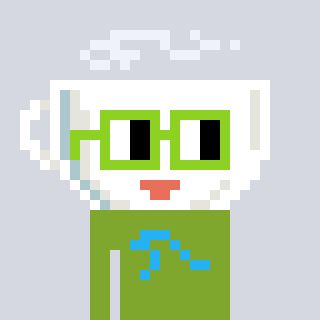
a pixel art character with square light green glasses, a mug-shaped head and a slimegreen-colored body on a cool background